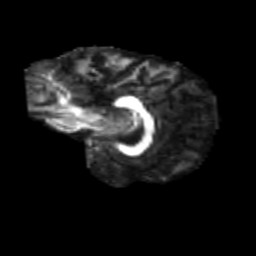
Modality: FA
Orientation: sagittal
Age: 37
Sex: female
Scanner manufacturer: siemens
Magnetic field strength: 3 T
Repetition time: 1.8 s
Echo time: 0.07 s